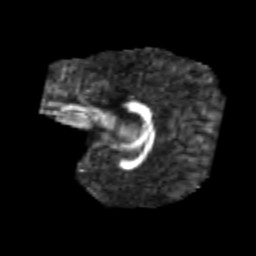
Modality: FA
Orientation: sagittal
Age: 6
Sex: male
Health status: healthy